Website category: book
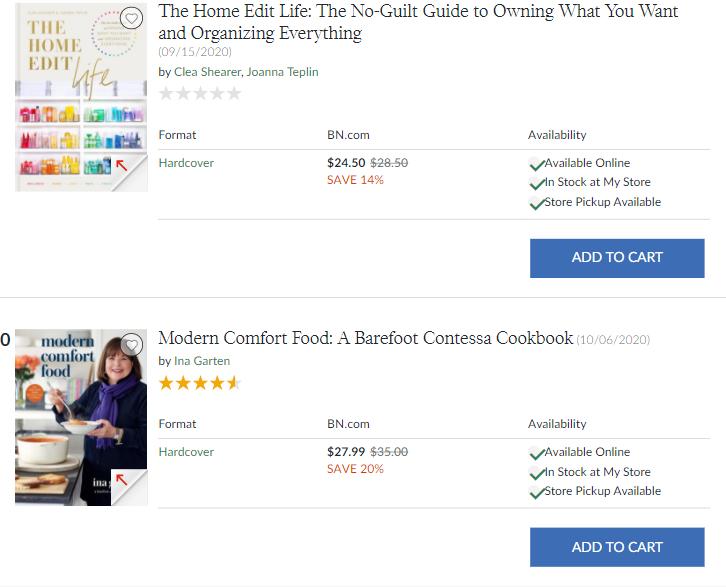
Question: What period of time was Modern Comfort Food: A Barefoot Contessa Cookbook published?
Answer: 10/06/2020

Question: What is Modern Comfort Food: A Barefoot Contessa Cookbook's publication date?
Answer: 10/06/2020

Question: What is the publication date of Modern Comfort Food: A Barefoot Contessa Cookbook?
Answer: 10/06/2020

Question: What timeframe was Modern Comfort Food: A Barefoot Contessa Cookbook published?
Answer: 10/06/2020

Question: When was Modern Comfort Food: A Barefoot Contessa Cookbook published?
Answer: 10/06/2020

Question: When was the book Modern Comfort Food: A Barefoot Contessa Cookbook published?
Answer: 10/06/2020

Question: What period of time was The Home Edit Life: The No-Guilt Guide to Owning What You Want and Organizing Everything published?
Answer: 09/15/2020

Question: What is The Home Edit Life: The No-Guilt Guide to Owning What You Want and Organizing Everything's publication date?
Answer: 09/15/2020

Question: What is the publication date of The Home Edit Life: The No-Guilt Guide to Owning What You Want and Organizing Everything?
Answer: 09/15/2020

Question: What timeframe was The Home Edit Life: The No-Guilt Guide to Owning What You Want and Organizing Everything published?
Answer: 09/15/2020

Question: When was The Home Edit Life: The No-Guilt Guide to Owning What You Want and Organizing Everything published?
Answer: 09/15/2020

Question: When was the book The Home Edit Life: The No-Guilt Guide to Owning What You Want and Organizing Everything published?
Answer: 09/15/2020

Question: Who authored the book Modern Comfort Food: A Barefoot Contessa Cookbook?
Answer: Ina Garten

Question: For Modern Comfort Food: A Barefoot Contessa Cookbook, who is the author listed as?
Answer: Ina Garten

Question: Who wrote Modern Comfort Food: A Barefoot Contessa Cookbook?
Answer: Ina Garten

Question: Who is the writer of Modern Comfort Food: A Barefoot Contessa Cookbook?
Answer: Ina Garten

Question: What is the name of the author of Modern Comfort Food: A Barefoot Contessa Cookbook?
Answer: Ina Garten

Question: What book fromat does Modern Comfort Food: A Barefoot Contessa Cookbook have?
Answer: Hardcover

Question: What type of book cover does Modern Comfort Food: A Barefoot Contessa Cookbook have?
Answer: Hardcover

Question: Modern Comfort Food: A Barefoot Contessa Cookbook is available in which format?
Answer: Hardcover

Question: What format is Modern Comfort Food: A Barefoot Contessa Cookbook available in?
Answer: Hardcover

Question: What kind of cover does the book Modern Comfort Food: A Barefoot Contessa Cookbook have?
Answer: Hardcover

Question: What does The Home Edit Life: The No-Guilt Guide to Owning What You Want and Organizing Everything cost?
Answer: $24.50

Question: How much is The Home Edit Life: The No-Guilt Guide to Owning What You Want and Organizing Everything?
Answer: $24.50

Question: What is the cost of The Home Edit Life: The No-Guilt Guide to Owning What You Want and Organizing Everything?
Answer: $24.50

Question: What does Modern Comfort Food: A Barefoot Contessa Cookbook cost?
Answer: $27.99

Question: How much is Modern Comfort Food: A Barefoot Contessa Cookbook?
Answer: $27.99

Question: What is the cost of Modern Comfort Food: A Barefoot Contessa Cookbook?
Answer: $27.99

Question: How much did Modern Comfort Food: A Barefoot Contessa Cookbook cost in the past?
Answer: $35.00

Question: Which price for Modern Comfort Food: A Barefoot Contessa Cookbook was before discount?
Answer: $35.00

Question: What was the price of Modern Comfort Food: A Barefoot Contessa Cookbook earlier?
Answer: $35.00

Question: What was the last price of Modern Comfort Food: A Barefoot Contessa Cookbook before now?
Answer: $35.00

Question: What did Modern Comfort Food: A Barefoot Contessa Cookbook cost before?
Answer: $35.00

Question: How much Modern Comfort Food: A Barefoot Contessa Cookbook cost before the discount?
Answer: $35.00

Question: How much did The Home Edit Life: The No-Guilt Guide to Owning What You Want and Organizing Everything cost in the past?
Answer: $28.50

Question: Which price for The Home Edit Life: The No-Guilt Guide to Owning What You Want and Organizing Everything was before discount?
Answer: $28.50

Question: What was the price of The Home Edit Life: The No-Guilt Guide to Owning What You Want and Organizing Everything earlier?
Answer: $28.50

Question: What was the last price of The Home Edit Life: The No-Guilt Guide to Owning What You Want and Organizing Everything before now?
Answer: $28.50

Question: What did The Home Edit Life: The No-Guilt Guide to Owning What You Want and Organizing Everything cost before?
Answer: $28.50

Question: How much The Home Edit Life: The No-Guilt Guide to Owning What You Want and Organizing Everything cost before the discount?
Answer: $28.50

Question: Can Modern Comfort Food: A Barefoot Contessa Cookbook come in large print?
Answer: no

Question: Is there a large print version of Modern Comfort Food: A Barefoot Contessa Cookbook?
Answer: no

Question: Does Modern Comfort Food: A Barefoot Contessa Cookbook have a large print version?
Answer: no

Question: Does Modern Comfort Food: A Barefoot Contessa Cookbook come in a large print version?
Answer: no

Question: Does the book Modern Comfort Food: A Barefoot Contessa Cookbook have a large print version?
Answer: no

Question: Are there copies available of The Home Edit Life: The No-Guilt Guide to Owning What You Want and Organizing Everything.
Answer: yes

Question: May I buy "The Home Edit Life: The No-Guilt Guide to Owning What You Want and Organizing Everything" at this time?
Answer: yes

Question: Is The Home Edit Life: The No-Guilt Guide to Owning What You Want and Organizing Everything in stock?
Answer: yes

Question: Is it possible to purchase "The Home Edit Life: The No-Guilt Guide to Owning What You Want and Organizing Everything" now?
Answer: yes

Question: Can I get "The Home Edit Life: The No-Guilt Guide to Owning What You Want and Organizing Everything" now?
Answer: yes

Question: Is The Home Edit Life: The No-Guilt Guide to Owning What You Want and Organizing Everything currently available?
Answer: yes

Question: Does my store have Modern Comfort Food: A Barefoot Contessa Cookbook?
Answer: yes

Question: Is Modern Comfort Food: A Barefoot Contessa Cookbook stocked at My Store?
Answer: yes

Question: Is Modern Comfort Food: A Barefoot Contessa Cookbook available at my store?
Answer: yes

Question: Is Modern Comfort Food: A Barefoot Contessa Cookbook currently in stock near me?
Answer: yes

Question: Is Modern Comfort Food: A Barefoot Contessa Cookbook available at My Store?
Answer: yes

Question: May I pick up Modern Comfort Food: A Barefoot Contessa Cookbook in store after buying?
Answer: yes

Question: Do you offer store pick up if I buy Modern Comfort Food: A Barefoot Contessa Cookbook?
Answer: yes

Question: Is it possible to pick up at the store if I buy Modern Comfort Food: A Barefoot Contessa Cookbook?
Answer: yes

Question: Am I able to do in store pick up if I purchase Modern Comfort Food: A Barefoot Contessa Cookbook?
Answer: yes

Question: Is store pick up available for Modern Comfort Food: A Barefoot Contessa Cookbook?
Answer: yes

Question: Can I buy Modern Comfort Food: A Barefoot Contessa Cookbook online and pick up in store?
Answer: yes